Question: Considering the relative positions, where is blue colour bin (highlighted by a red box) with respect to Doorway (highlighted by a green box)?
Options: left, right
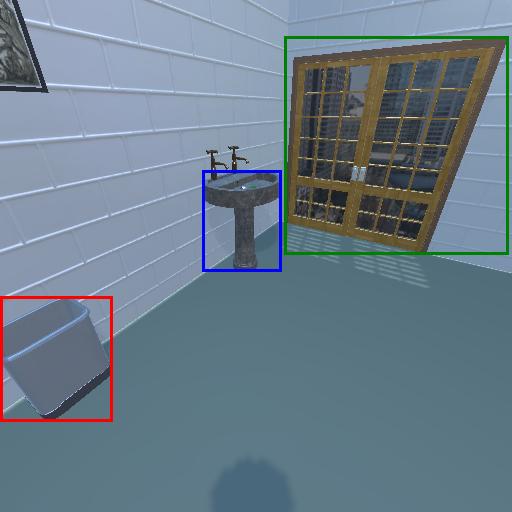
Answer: left